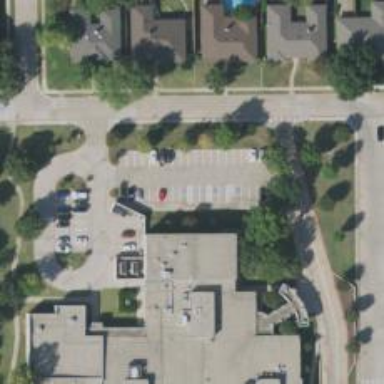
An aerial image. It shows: Parking space is available.